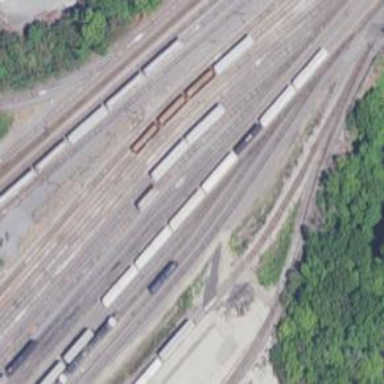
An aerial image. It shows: Railway yard.